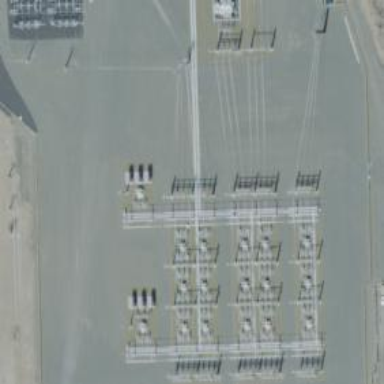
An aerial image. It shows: Switch used for power control.